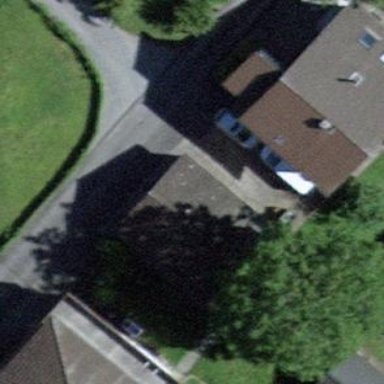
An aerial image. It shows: Garage.